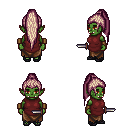
a pixel art fantasy rpg character, female body template, orc, green skin, maroon tunic, robe skirt, white blonde extra-long topknot hairstyle, leather bracers, ghillies, dagger, four views (front, back, left, right), 2x2 character sprite sheet, small pixel art, hard edges, no anti-aliasing